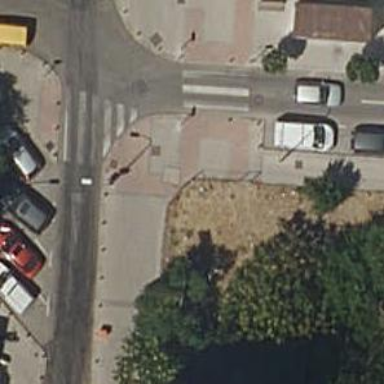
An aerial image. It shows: Bollard.